Field crop: maize
Growth stage: 2
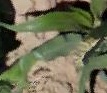
Species: maize